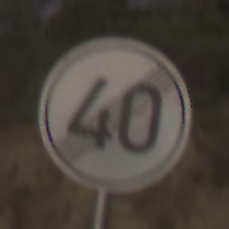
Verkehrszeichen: EndeGeschwindigkeit40
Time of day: Dawn
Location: Outdoor (RoadRail)
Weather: Clear
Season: NotSpecified
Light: Natural